Question: My problem is simple. I have trained a feedforwardnet. now I want to extract its weights and biases so i can test it on another programming language. but while i tested those trained weights by my own code, it always returns different results compare with neural tool box.here is my code
'''
close all
RandStream.setGlobalStream (RandStream ('mrg32k3a','Seed', 1234));
[x,t] = simplefit_dataset;
plot(t)
hold on
topo = [2]
net = feedforwardnet(topo);
net = train(net,x,t);
view(net)
y = net(x);
plot(y)
%rewrite net
BI = net.B{1};
WI = net.IW{1};
BO = net.B{2};
WO = net.LW{2};
% input layer
Z = WI*x + BI*ones(1,length(x));
Z = 2./(1+exp(-2*Z))-1;
Y = WO*Z + BO*ones(1,length(x));
plot(Y)
legend('target','tool box result','my result')
'''
it is a simple neural network only have two layer.
no scaling or normalization be implied
here is the result

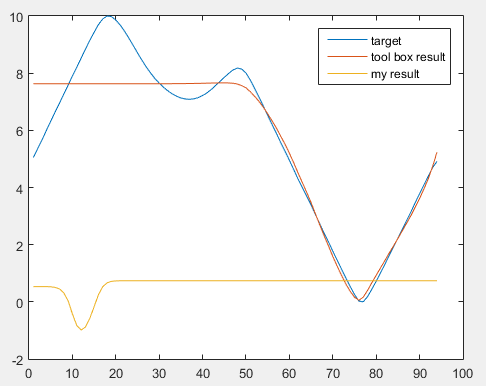
Answer: Neural network inputs and outputs are mapped to the '[-1;1]' range by default, so the calculation of 'Z' and 'Y' is correct for the mapped values, not for the actual inputs and outputs. To avoid this, you can unset the 'processFcns' properties:
'''
....
net = feedforwardnet(topo);
net.inputs{1}.processFcns= {};
net.outputs{2}.processFcns= {};
net = train(net,x,t);
....
'''
Alternatively, you can map the input and output values manually:
'''
x= mapminmax(x,-1,1);
Z = WI*x + BI*ones(1,length(x));
Z = 2./(1+exp(-2*Z))-1;
Y = WO*Z + BO*ones(1,length(x));
Y= mapminmax(Y,min(y),max(y));
'''